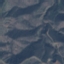
Land use / land cover: HerbaceousVegetation